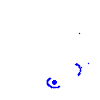
Particle: electron